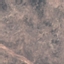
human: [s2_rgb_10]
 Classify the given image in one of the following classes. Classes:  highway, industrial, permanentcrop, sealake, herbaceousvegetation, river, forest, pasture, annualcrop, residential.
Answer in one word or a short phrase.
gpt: HerbaceousVegetation